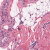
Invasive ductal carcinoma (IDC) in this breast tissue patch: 1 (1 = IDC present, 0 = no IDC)